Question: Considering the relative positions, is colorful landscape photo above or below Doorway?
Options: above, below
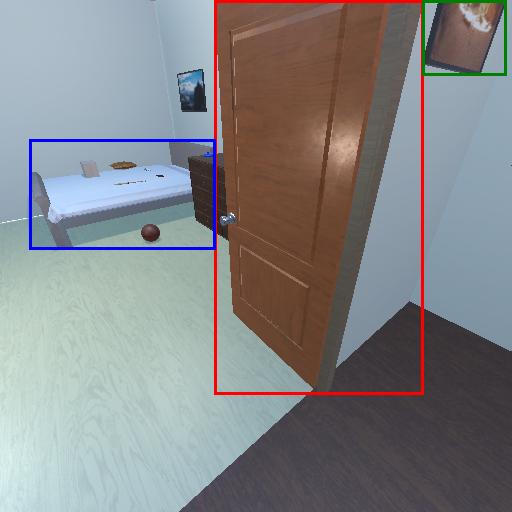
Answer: above